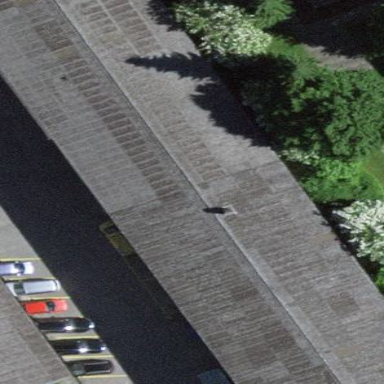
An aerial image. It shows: Warehouse building.